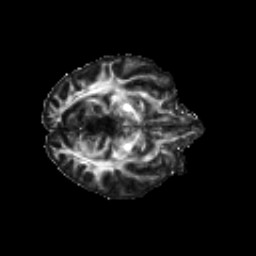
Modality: FA
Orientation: axial
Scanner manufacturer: siemens
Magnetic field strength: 3 T
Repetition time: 4.16 s
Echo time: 0.0806 s